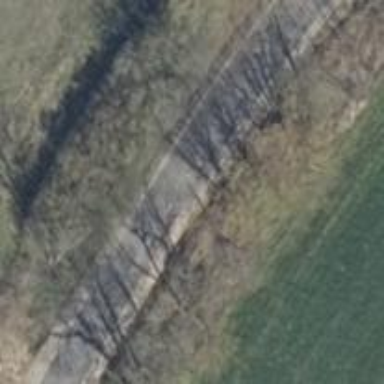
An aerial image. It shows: Residential road with asphalt surface passing through agricultural land.